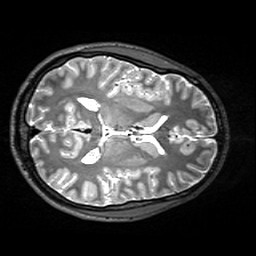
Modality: T2w
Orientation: axial
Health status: healthy
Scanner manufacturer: siemens
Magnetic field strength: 3 T
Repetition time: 4.8 s
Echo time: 0.458 s